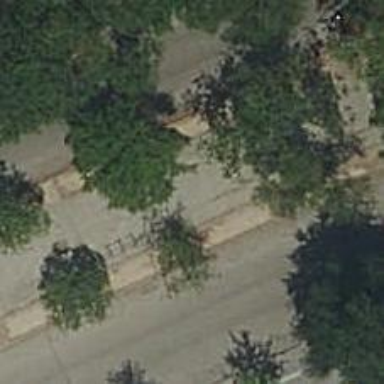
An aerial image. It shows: Bicycle parking area with stands available.